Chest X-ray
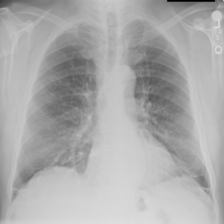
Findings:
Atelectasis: positive
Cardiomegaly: negative
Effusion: negative
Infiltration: negative
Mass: negative
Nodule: negative
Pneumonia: negative
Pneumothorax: negative
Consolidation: negative
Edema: negative
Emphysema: negative
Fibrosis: negative
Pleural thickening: negative
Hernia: negative